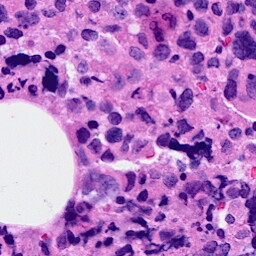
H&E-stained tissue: Breast